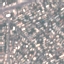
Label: Residential